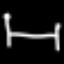
Label: bed